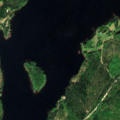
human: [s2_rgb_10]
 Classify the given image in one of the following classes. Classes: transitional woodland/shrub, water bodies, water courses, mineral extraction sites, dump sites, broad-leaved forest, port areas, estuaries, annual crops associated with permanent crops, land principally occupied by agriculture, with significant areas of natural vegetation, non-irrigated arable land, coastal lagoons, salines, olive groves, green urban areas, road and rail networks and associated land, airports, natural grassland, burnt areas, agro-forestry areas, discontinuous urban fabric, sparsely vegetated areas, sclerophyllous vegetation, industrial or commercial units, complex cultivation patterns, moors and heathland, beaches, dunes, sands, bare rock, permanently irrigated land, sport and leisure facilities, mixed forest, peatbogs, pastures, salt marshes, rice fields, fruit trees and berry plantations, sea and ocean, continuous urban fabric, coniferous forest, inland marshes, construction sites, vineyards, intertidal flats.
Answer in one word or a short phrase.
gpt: mixed forest, water bodies